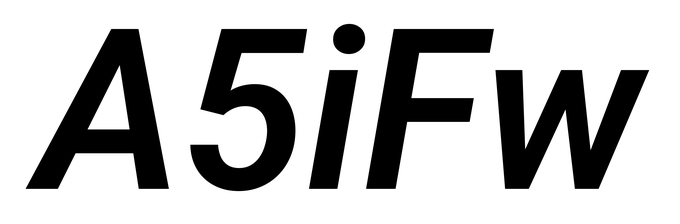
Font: Roboto-Italic_SemiBold_Italic